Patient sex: M
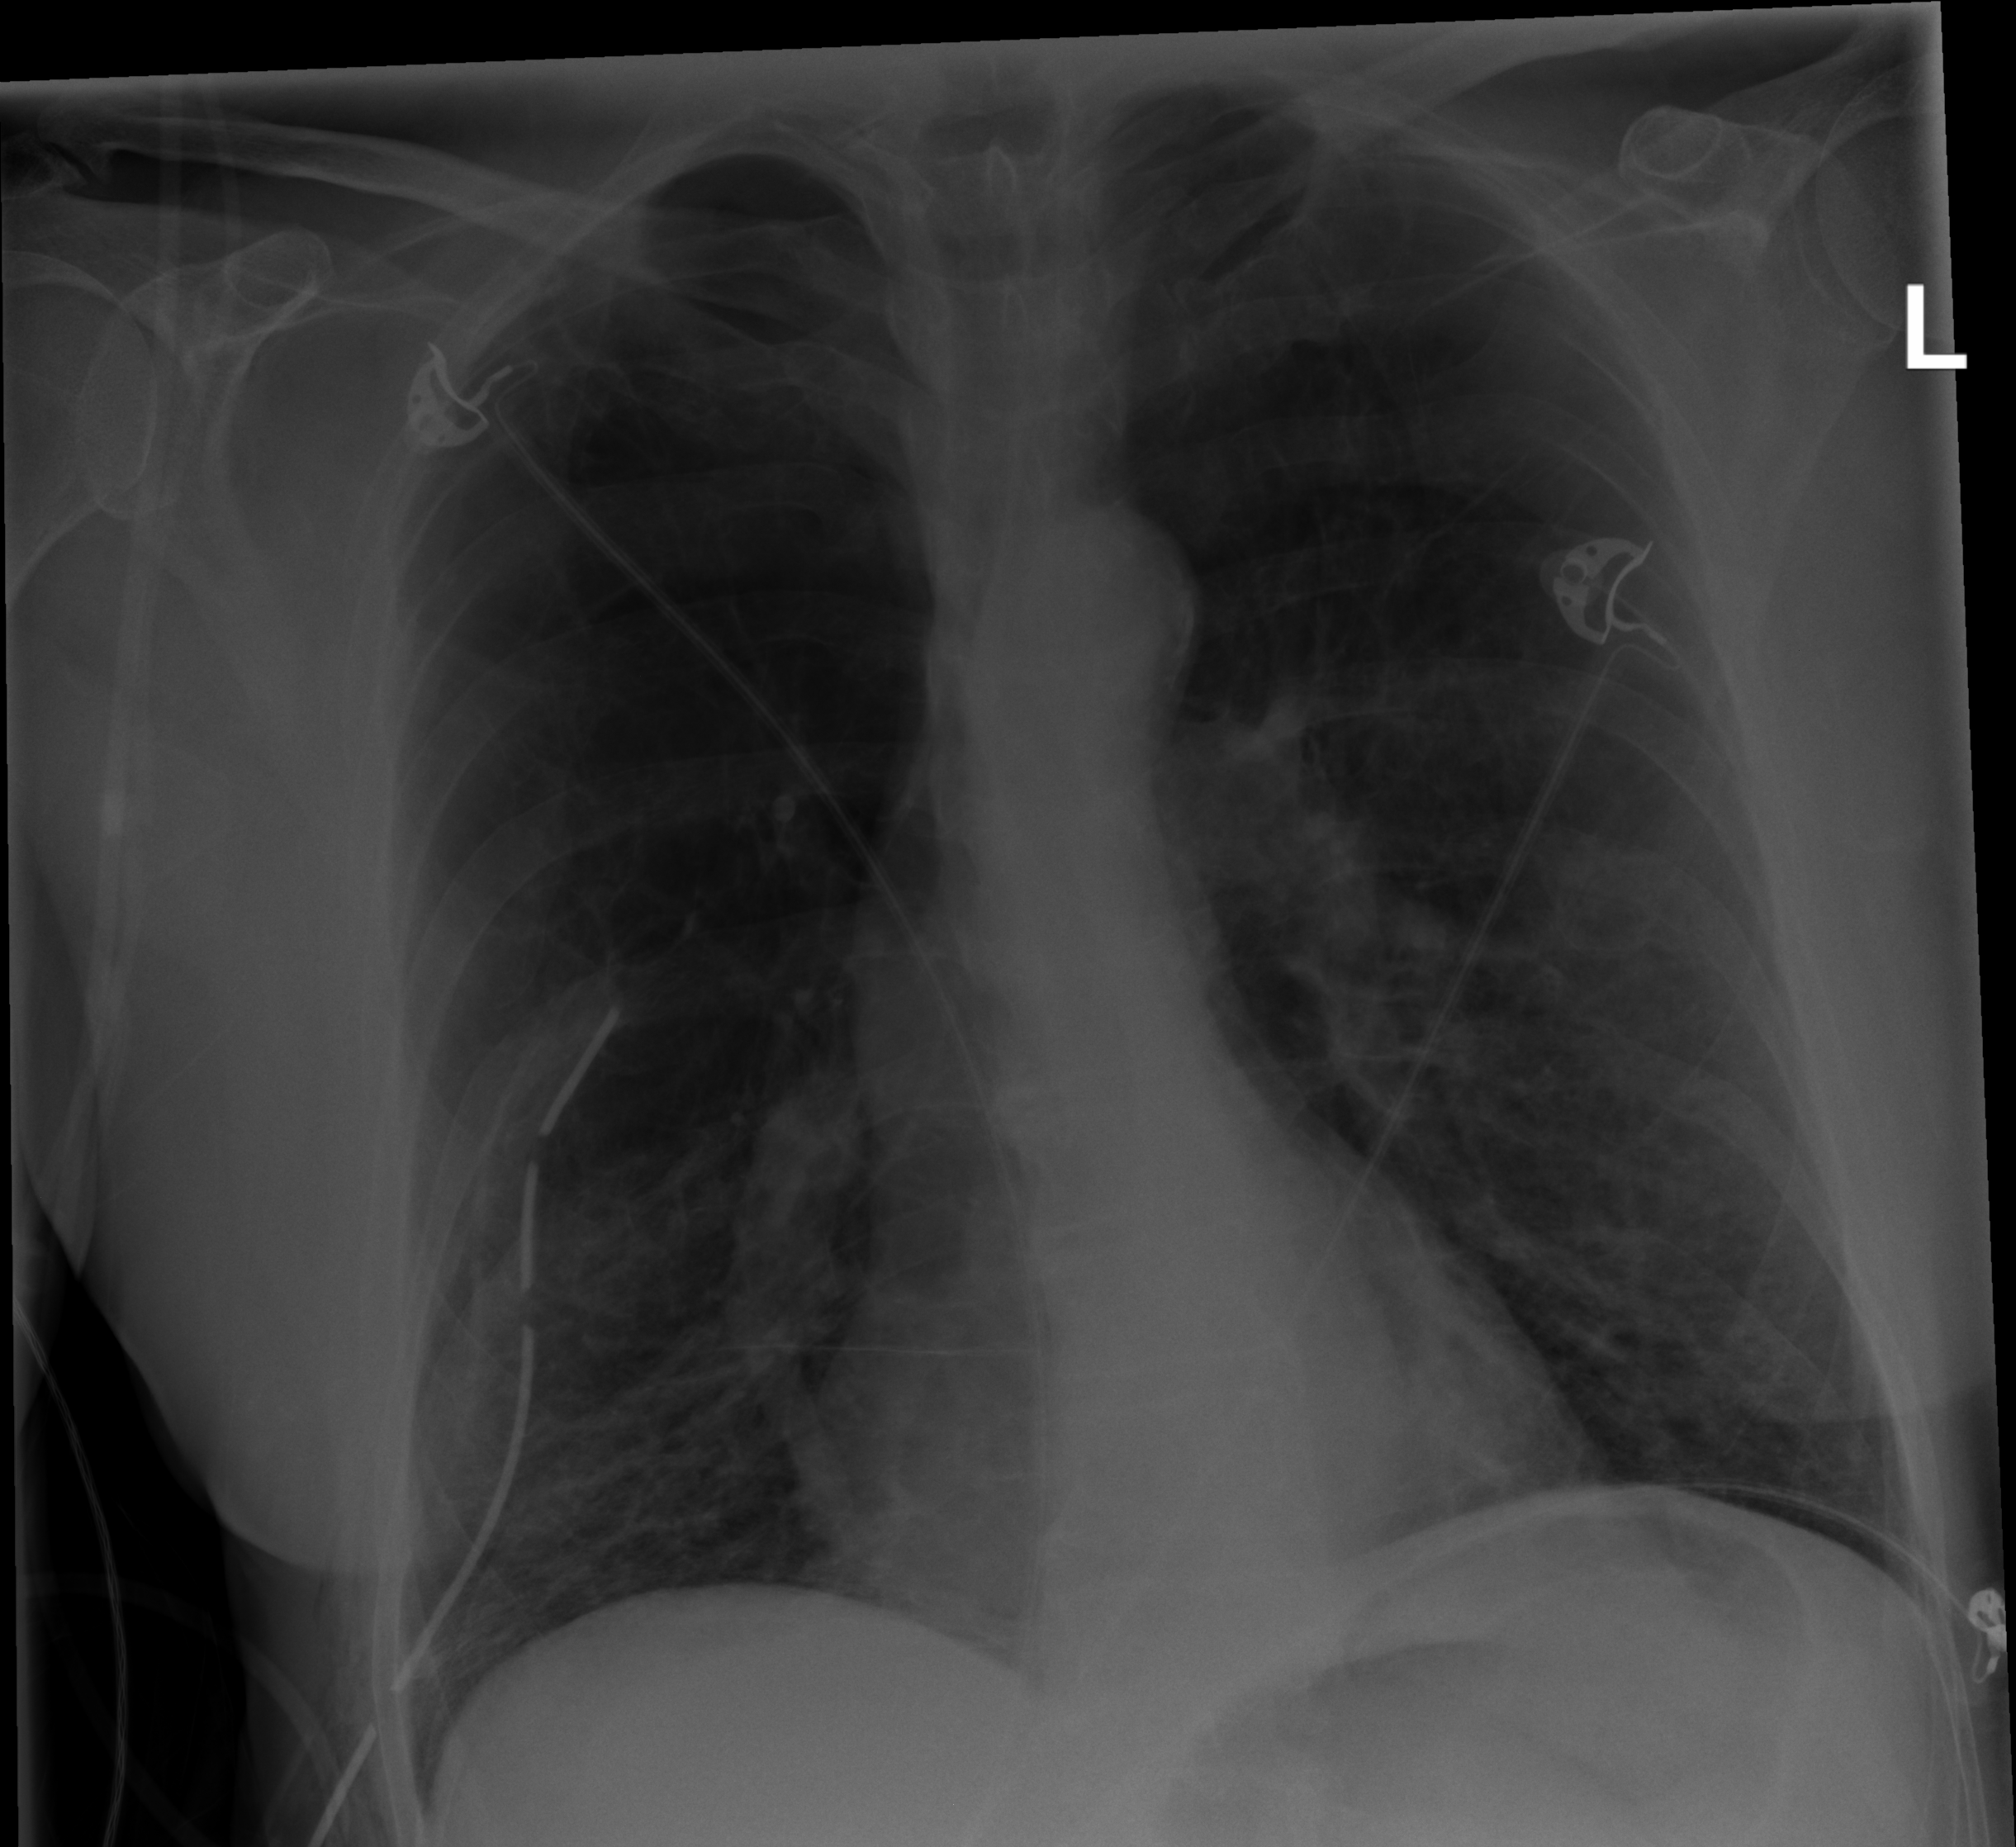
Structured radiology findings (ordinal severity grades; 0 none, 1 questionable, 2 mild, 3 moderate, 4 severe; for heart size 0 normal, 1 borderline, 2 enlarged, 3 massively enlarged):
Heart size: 0
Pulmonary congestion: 0
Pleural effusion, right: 0
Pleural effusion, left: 0
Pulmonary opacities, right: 0
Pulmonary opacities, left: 0
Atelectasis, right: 2
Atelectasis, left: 2